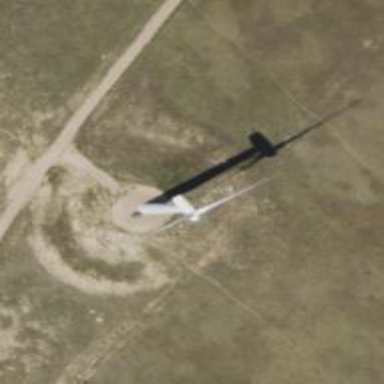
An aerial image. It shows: Wind power generator utilizing wind turbines.